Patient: sex F, age 46
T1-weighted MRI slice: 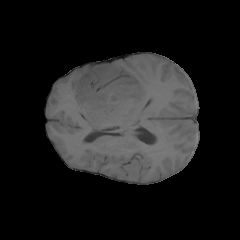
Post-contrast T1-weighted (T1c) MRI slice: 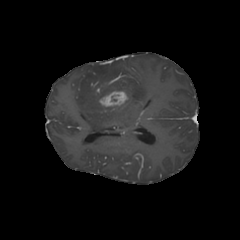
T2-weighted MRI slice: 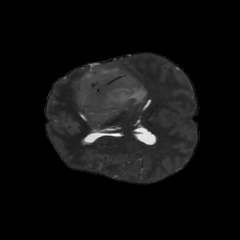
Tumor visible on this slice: yes
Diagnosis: Glioblastoma, IDH-wildtype
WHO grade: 4